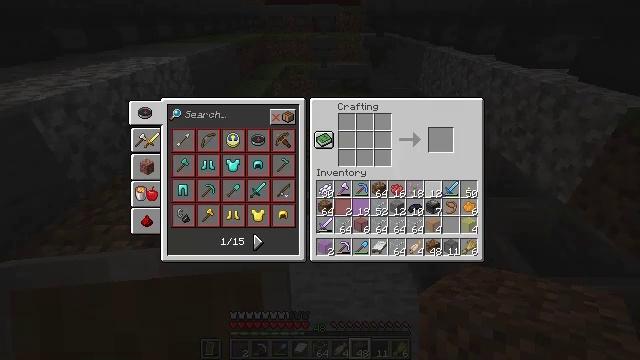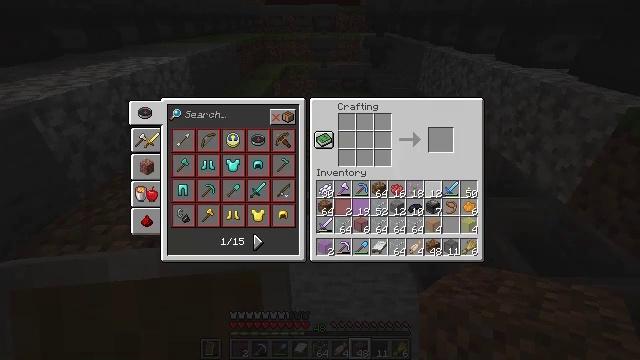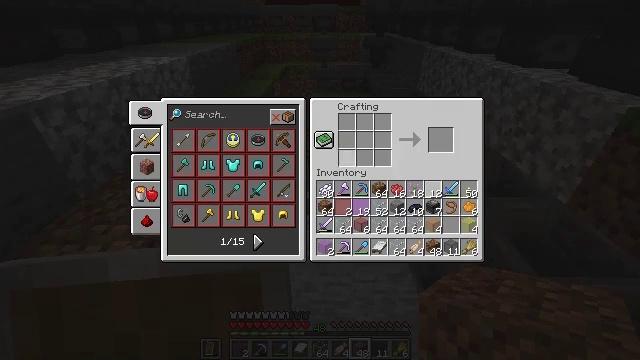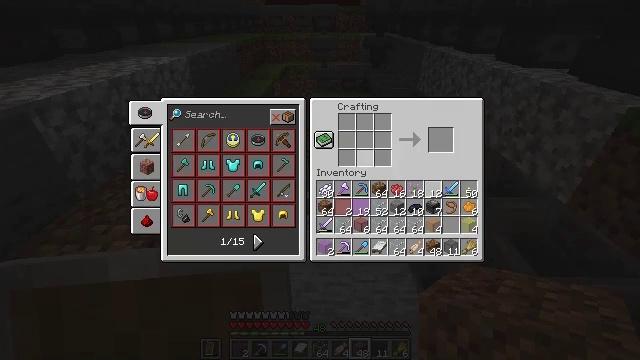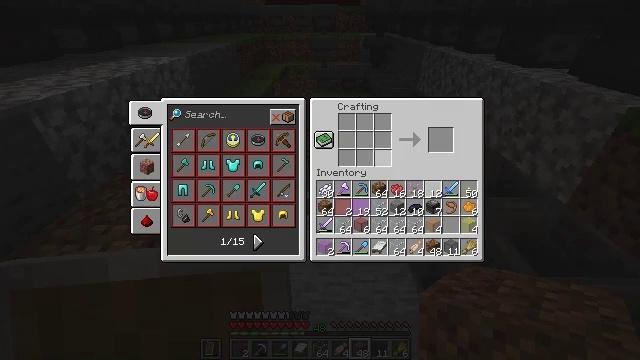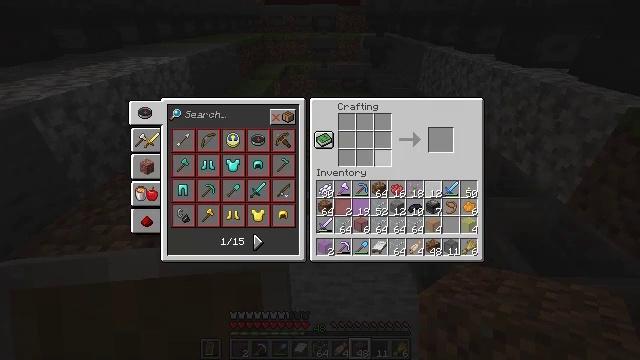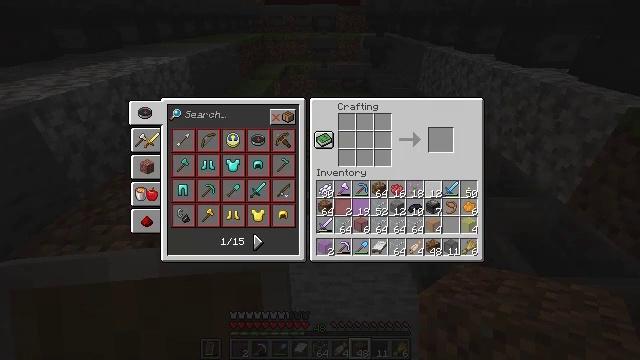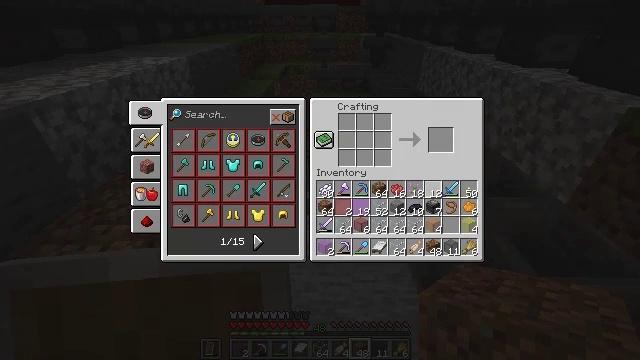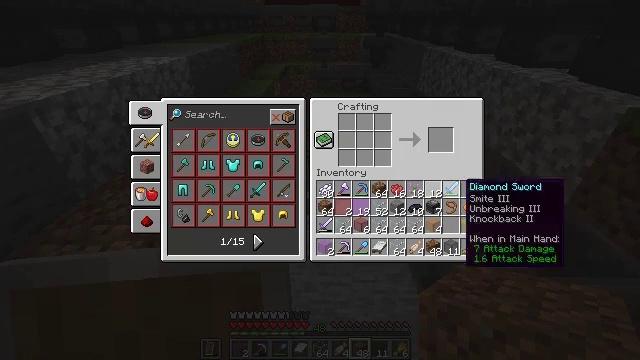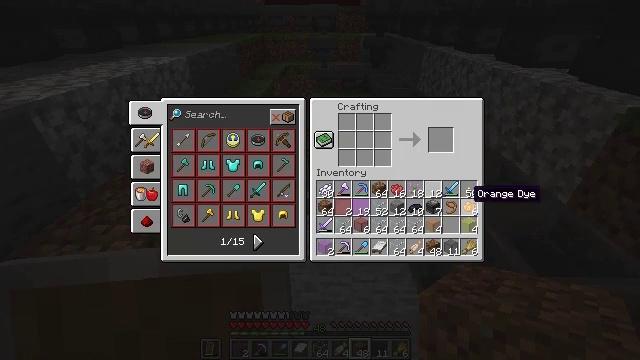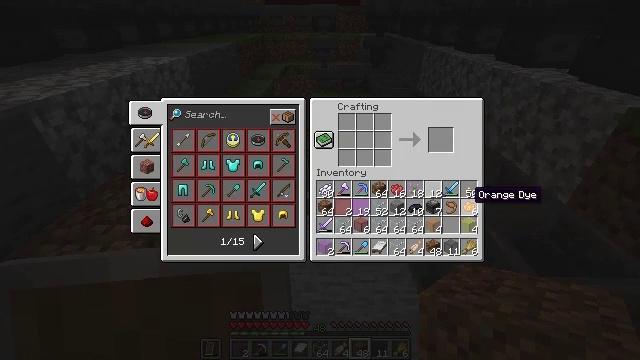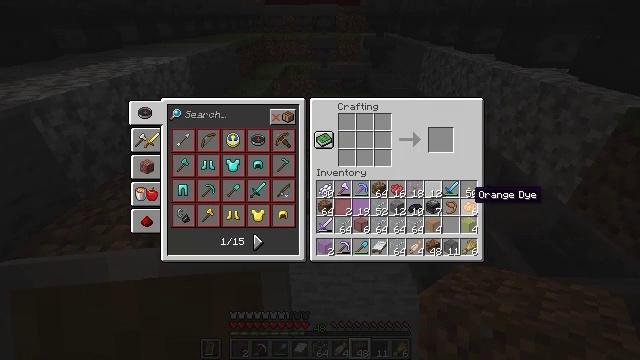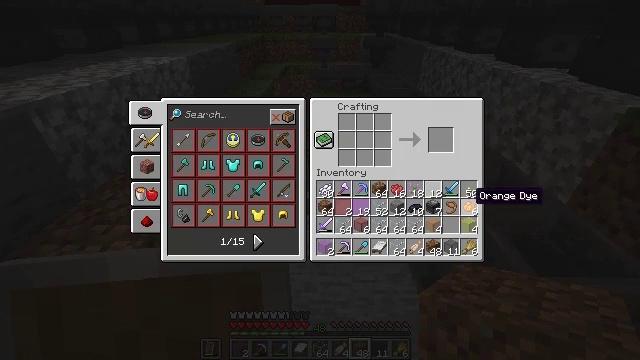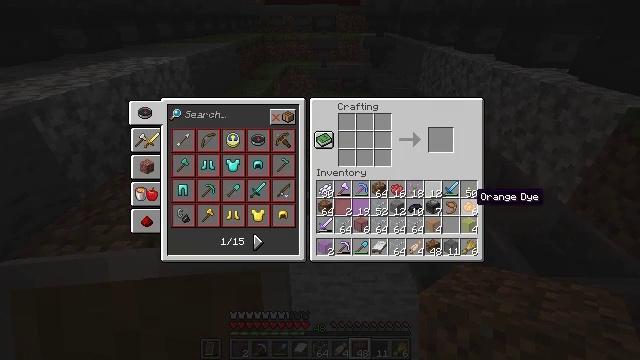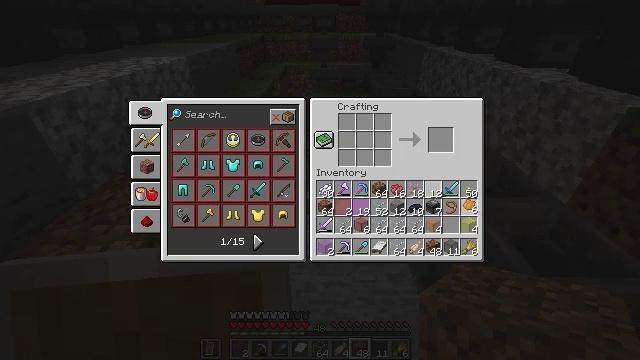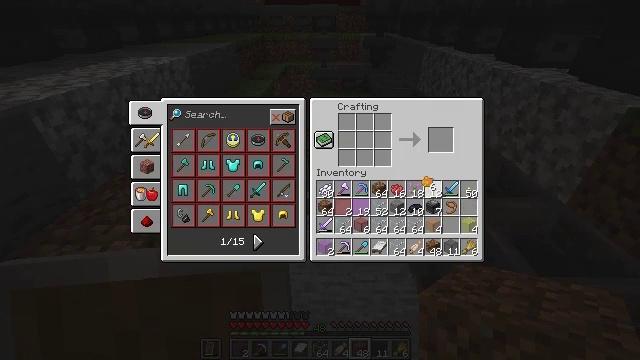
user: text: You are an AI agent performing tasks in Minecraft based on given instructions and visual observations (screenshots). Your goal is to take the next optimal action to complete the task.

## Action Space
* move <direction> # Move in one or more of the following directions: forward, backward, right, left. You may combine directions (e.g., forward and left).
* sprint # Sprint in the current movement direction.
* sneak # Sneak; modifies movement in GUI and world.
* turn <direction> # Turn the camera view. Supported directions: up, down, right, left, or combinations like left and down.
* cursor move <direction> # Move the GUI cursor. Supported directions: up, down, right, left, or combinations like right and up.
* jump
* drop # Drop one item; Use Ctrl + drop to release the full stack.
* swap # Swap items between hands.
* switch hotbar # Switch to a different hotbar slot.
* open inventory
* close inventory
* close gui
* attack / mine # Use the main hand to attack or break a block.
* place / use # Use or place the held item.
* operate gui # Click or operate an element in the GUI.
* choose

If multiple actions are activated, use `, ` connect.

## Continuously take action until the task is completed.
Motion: motion action
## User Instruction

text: Put glass and orange dye in the crafting grid for orange stained glass.
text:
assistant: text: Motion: no_op
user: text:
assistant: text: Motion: cursor move right and up
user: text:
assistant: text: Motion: cursor move right and up
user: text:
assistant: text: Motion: no_op
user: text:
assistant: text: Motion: cursor move right
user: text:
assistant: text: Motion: no_op
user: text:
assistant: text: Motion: cursor move right and down
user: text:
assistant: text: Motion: cursor move right and down
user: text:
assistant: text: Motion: cursor move right and down
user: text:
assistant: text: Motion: no_op
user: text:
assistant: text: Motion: no_op
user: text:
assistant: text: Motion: no_op
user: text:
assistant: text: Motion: no_op
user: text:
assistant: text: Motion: operate gui
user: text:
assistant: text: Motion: cursor move left and up, operate gui
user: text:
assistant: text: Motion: cursor move left and up
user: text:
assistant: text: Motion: cursor move left
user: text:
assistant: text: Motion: cursor move left
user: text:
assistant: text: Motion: no_op
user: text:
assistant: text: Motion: no_op
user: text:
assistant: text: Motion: no_op
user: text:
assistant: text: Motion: choose
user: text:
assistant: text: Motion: choose
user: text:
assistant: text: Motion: no_op
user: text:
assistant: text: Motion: cursor move right and down
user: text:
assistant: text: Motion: cursor move right and down
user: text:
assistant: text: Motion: cursor move right and down
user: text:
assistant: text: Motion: cursor move right and down
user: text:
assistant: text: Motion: cursor move right
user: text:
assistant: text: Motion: cursor move right